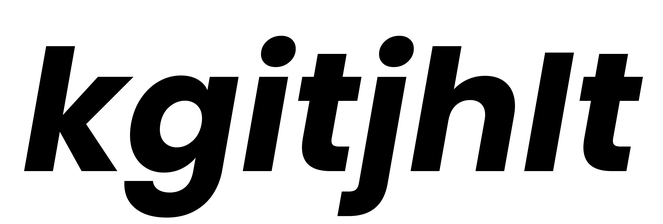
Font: Poppins-BoldItalic